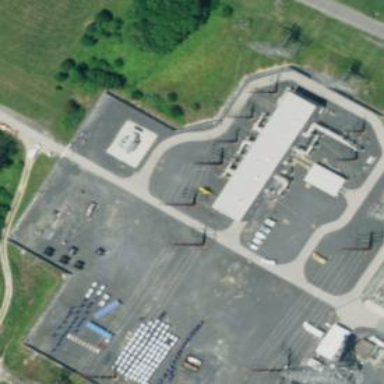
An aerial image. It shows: Power tower.